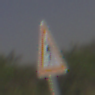
Verkehrszeichen: FussgaengerRechts
Umgebung: Outdoor, Nature
Tageszeit: Night
Wetter: Clear
Licht: Natural
Jahreszeit: NotSpecified
Kontrast: HighContrast